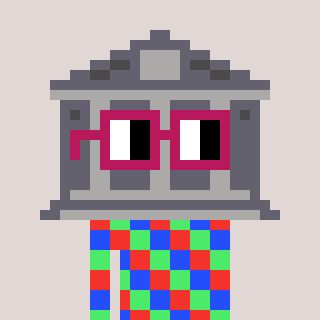
a pixel art character with square dark red glasses, a bank-shaped head and a foggrey-colored body on a warm background